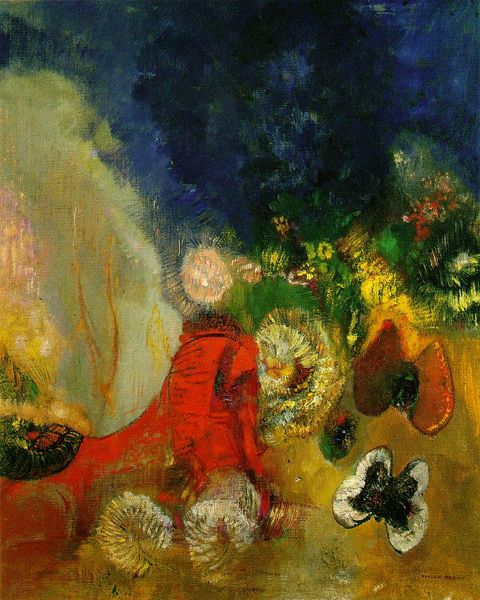
Titel: Die rote Sphinx
Künstler: Odilon Redon
Institution: Privatsammlung
Schlagwörter: baum, blau, dunkel, feuer, flügel, gemälde, himmel, kopf, mann, wasser, weiß, gelb, grün, impressionismus, landschaft, bewegung, blume, blumen, braun, bunt, frau, licht, nacht, orange, schwarz, blüten, rot, weg, wiese, malerei, mütze, mensch, öl, natur, boden, figur, gold, mantel, pflanzen, kontrast, wald, löwenzahn, abstrakt, fläche, modern, farbe, naiv, primitivismus, floral, kerze, abstraktion, flieder, leuchten, abstrahiert, tusche, flamme, knien, insekten, schmetterling, organisch, flecken, verwischt, balu, leuchtend, insekt, schmetterlinge, shwarz, phantasie, primärfarben, chagall, marc chagall, pusteblume, weiiß, mesch, glühwürmchen, schmetterlig, flackernd